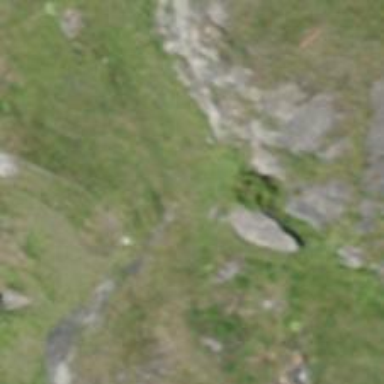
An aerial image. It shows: Cliff in nature.